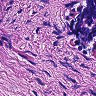
Metastatic tissue present: no